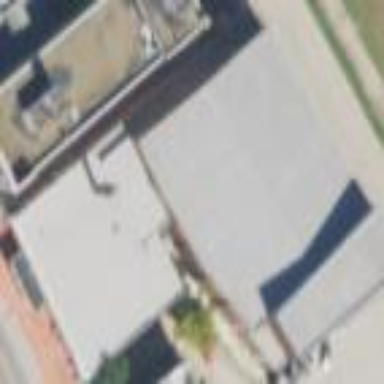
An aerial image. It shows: Theater building.